Question: I've noticed in IE9 that using the matrix DXIImageTransform will pixelate rotated text. I don't have this problem in IE8 or 7. Normally I would use the css3 options in IE9 but for reasons outside my control, the page renders in quirks mode (valid html5 iframe embedded in a 3rd party page with no doctype)
This is the code I'm using:
'''
<!--Looks like crap but is my only option in quirks mode-->
<span style="position:absolute;
filter:progid:DXImageTransform.Microsoft.Matrix(sizingMethod='auto expand',
M11=0.70710678, M12=0.70710678, M21=-0.70710678, M22=0.70710678);">
Does this make my butt look pixelated?
</span>
'''
In IE8, the result rotated text is smooth, but in IE9 it's very pixelated. Compare to this (which doesn't work in quirks mode)
'''
<!-- looks great but doesn't work in quirks mode-->
<span style="position:absolute; top:150px; -ms-transform: rotate(-45deg);">
Does this make my butt look pixelated?
</span>
'''
To see it in action, check out this fiddle in
<URL>
, how can I rotate text in IE9, in quirks mode, that doesn't look all pixelated and blurry. Why did the matrix transform start sucking in IE9?
If you're fortunate enough not to be running IE9, this is what I'm seeing. The clearer example is how it looks in IE8 and how it looks using css3 transforms.

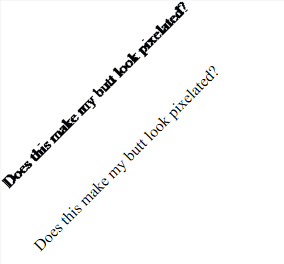
Answer: Ultimately I found that this simply could not be done with my current configuration. I was, however, able to work around it by wrapping my valid html5 page in an object that was then embedded in the iframe. In IE 9 this seemed to allow my page to render in the iframe in standards mode and use the SVG transforms that look clean. I created the following wrapper aspx script:
'''
<%@ Page Language="C#" %>
<%
string url = "app/path";
if(!String.IsNullOrEmpty(Request.QueryString["path"]))
url = HttpUtility.UrlDecode(Request.QueryString["path"]);
url += "?i=1";
if(!String.IsNullOrEmpty(Request.QueryString["id"]))
url += "&id=" + Request.QueryString["id"];
if(Request.Browser.Browser!="IE"||Request.Browser.MajorVersion!=9) {
Response.Redirect(url);
}
url += "&quirky=1";
%>
<html>
<head><title></title>
</head>
<body style="width:100%; height:100%; margin:0; padding:0; overflow:hidden;">
<object type="text/html" data="<% =url %>" style="overflow:hidden; width:100%; height:100%"></object>
</body>
</html>
'''